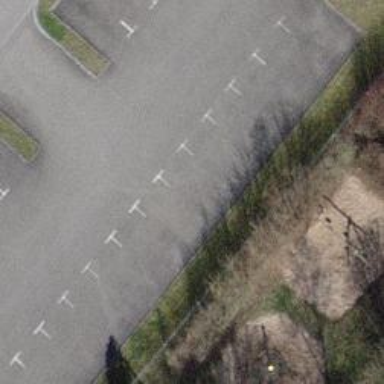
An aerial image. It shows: Road serving as parking aisle.